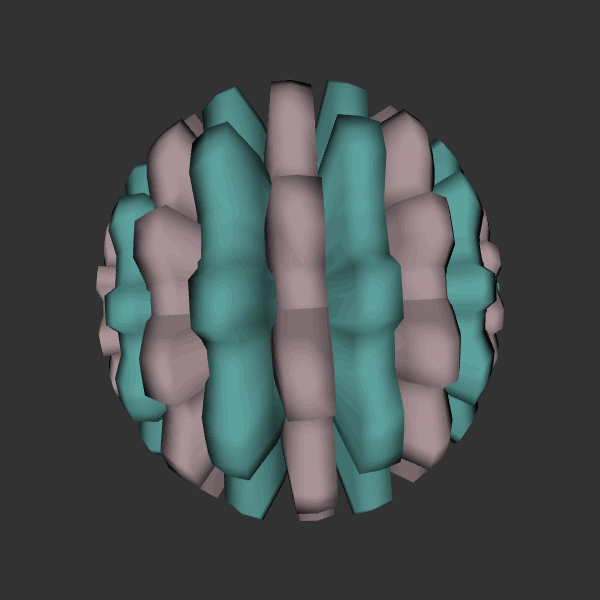
Background: dark